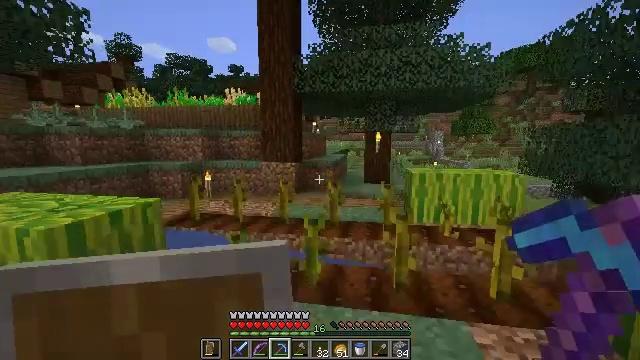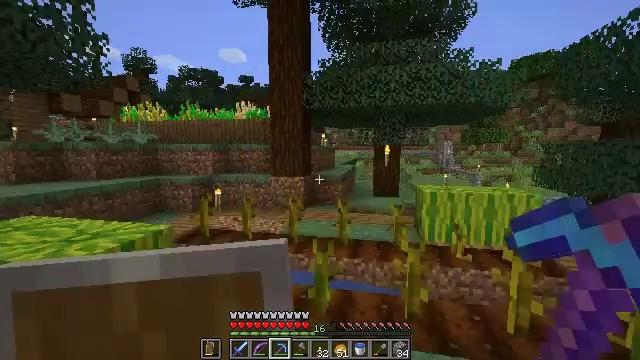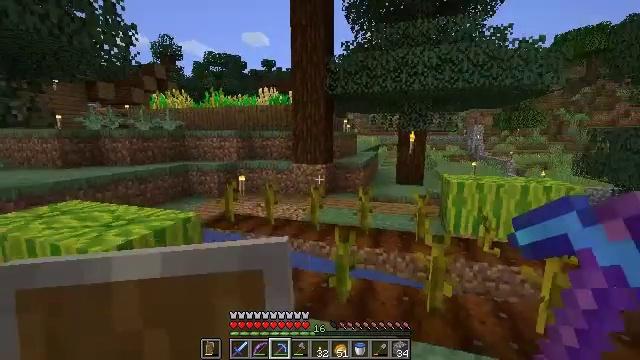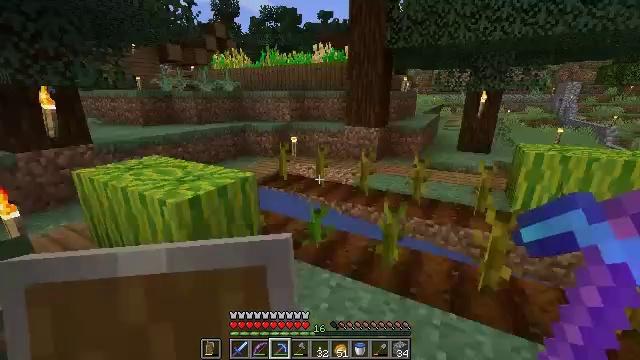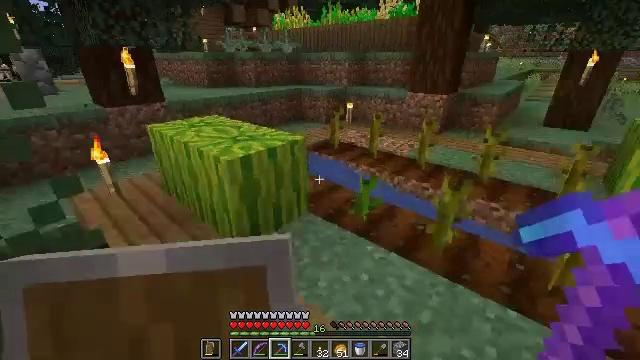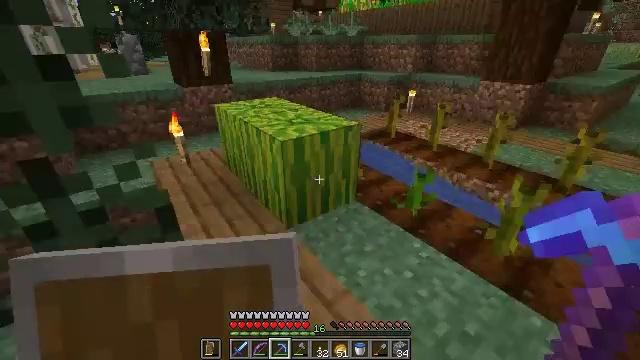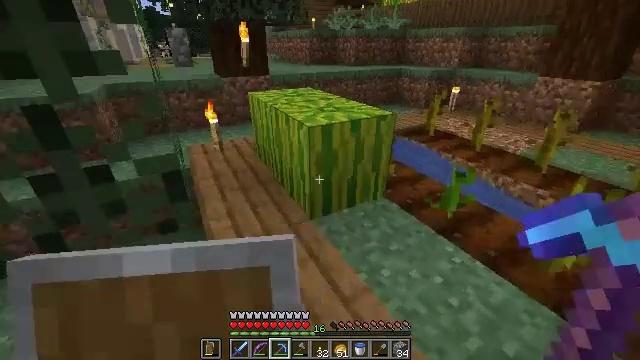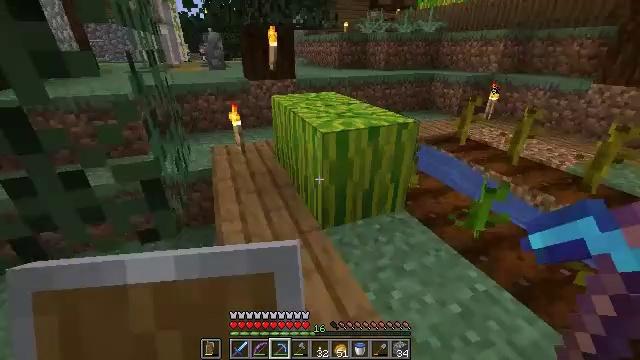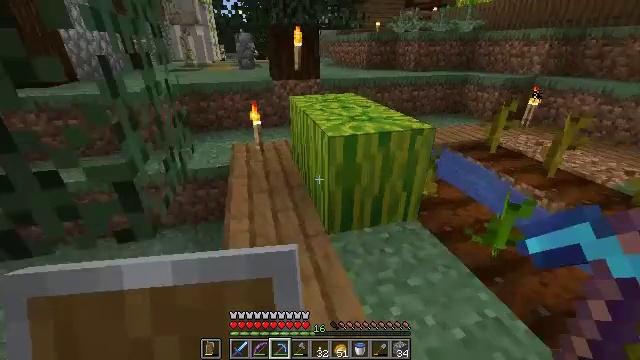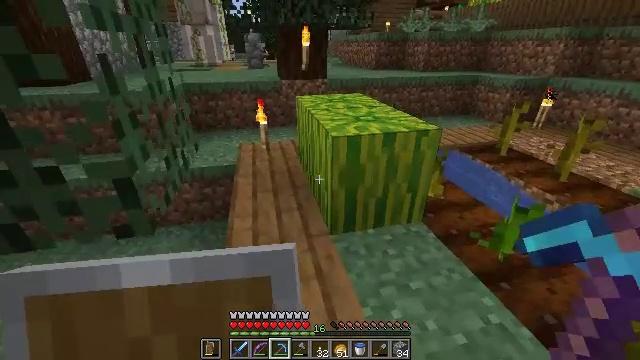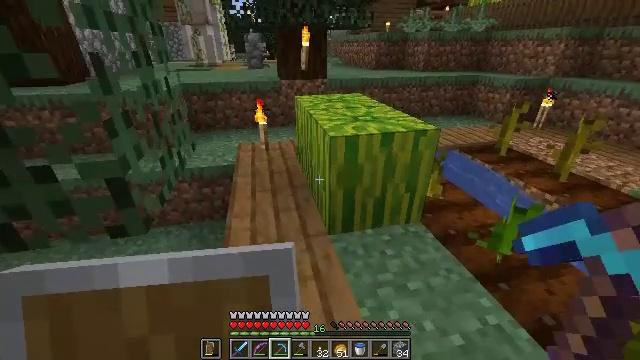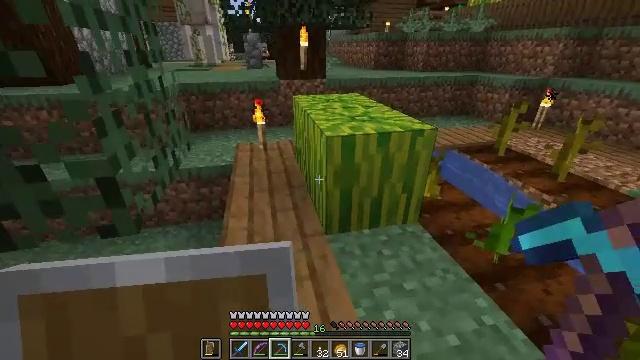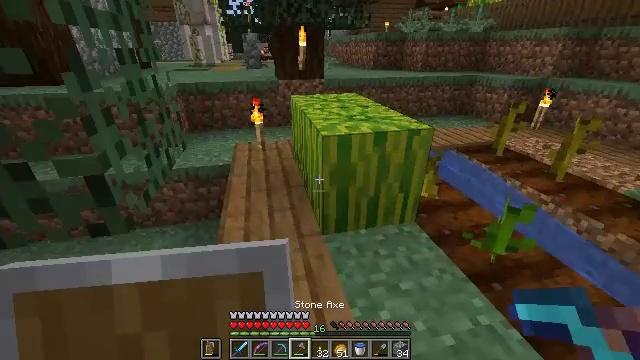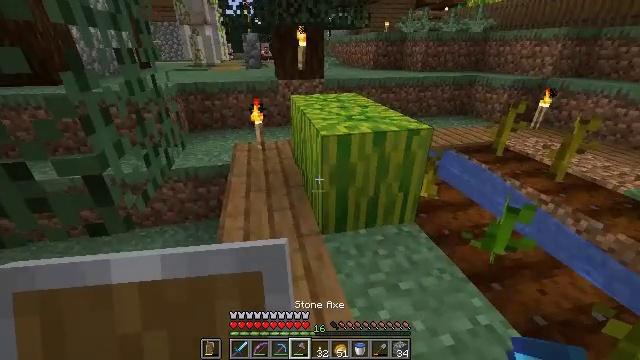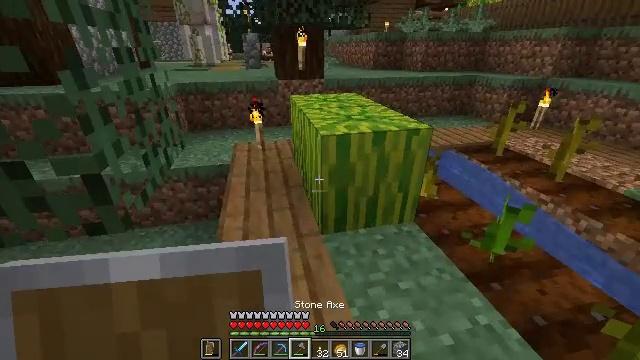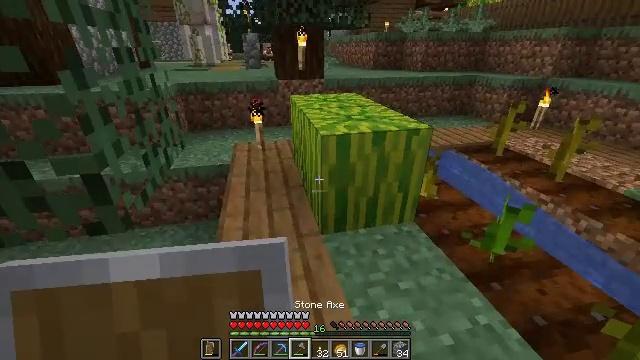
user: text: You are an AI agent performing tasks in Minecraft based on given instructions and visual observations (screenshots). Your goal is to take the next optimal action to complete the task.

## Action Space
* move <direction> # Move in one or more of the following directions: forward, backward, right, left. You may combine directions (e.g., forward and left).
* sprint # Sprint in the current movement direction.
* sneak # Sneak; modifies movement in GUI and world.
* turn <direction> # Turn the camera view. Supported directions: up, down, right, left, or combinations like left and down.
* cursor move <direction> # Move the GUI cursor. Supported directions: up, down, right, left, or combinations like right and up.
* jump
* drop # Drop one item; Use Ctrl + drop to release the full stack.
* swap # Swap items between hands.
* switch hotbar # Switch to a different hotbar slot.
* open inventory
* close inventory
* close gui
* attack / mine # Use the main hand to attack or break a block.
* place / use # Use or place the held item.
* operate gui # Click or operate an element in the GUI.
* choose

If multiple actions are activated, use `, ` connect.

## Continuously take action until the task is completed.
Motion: motion action
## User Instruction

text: Mine a melon block.
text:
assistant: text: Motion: move forward, turn left and up, jump
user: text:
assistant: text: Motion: move forward, turn left and down, jump
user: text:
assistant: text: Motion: move forward, turn left and down
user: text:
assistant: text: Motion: move forward and move right, turn left and down
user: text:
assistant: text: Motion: move forward and move right, turn left and down
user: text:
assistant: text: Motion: move forward and move right, turn left
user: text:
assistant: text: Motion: move right, turn left
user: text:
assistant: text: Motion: turn left
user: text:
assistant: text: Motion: turn left
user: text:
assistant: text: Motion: no_op
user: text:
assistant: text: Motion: no_op
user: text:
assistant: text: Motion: no_op
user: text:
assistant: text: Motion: no_op
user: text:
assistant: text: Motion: no_op
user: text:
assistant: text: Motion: no_op
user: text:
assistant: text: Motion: move forward and move right, turn right and down
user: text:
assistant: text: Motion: move forward and move right, attack / mine
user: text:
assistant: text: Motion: move forward, turn left, attack / mine
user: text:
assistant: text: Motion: turn left and up, attack / mine
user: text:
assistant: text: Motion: turn left, attack / mine
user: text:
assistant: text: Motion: attack / mine
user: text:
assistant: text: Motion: attack / mine
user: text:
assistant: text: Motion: attack / mine
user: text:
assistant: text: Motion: attack / mine
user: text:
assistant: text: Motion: attack / mine
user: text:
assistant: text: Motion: attack / mine
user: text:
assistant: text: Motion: attack / mine
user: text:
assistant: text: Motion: move forward, attack / mine
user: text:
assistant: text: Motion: move forward, turn up, attack / mine
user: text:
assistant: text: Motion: move forward, attack / mine